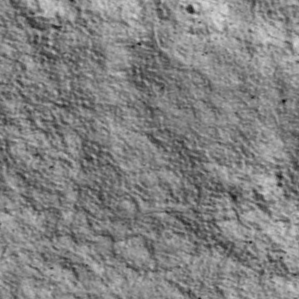
Label: non_frost